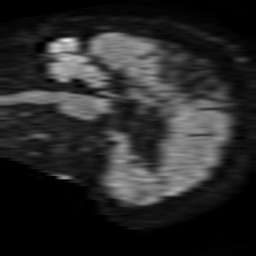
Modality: TRACE
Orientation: sagittal
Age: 82
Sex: female
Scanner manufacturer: philips
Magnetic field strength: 1.5 T
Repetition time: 3.4 s
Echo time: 0.06922 s